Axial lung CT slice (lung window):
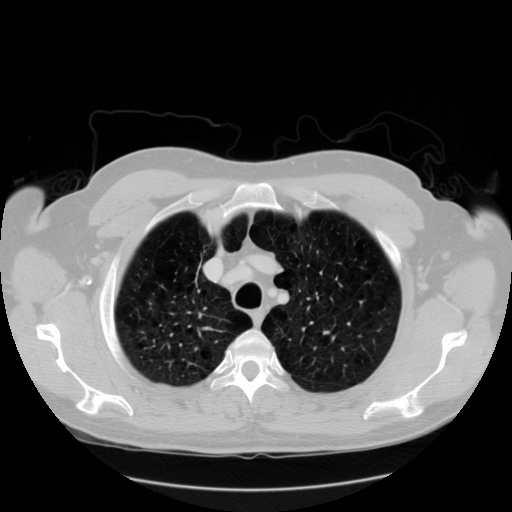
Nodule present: no